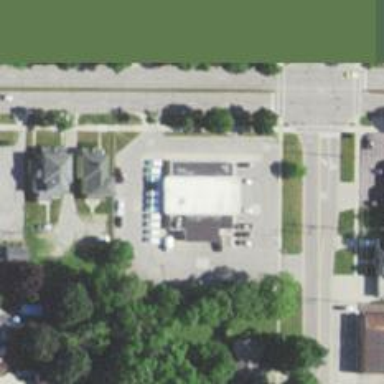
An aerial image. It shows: Post office.